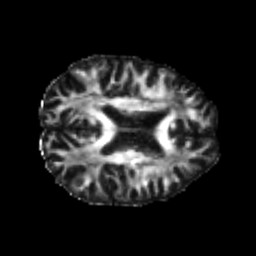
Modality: FA
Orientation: axial
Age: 24
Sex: male
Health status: healthy
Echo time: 0.074 s